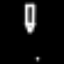
Label: pencil